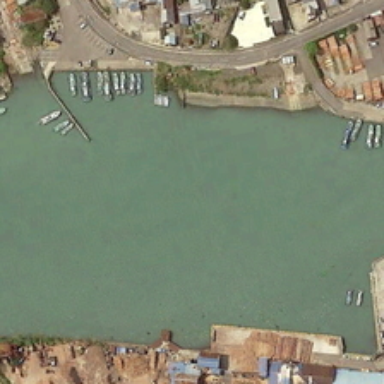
Some boats are in a port near many buildings .